Question: I have studied <URL>.
It output a single line chart like the chart in <URL>.

How can I add the line marker to the line?
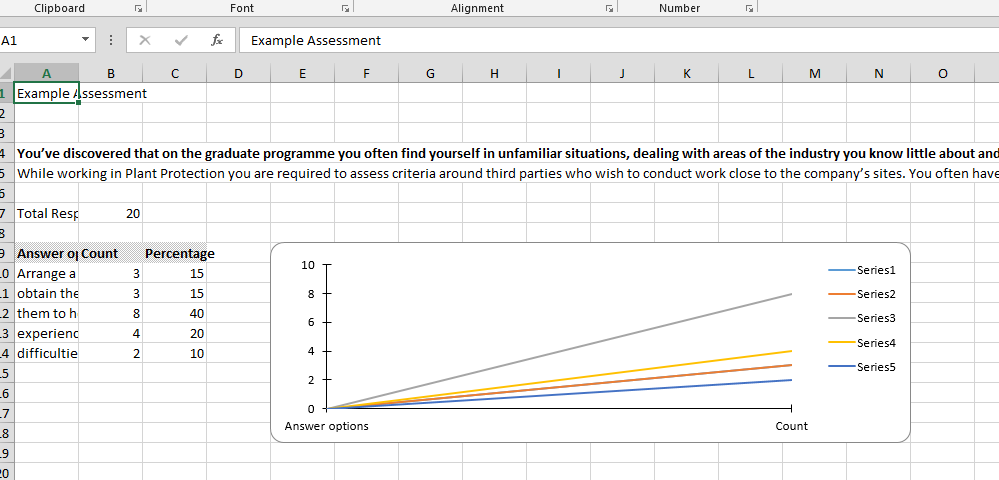
Answer: What I do is I have create a xlsm template with VBA macro to add line marker when user open the xlsm file. Also, we can't add the VBA macro by POI as mentioned in <URL>,
'''
Macros can not be created. The are currently no plans to support macros. However,
reading and re-writing files containing macros will safely preserve the macros.
'''
Therefore we have to create a template and use it as an POI input.
'''
FileInputStream file = new FileInputStream(new File("template.xlsm"));
XSSFWorkbook workbook = new XSSFWorkbook(file);
'''
Here is my VBA macro:
'''
Sub auto_open()
Dim myChart As ChartObject
For Each myChart In Sheets("Sheet1").ChartObjects
For Each Series In myChart.Chart.SeriesCollection
Series.MarkerStyle = xlMarkerStyleSquare
Next
Next myChart
End Sub
'''
By using this workaround, we can add more style to the simple output line chart of POI.